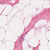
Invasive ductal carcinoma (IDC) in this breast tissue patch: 0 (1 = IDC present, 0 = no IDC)